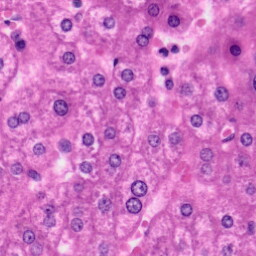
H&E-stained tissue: Liver